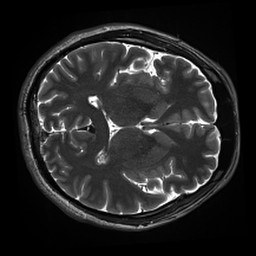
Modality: inplaneT2
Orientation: axial
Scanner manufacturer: siemens
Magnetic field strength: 3 T
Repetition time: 11 s
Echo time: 0.059 s